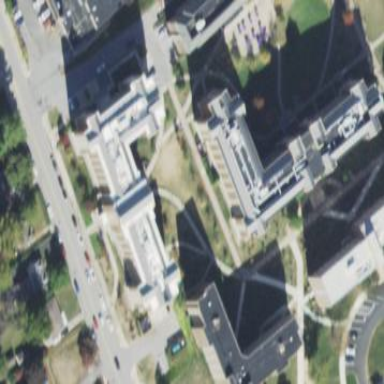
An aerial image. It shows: University building.